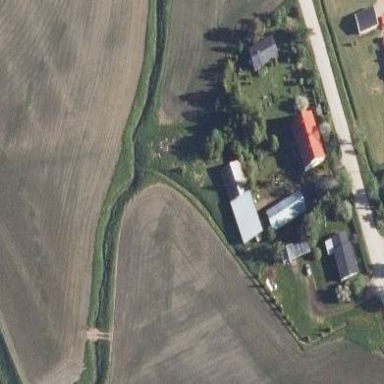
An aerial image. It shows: Farmyard area.